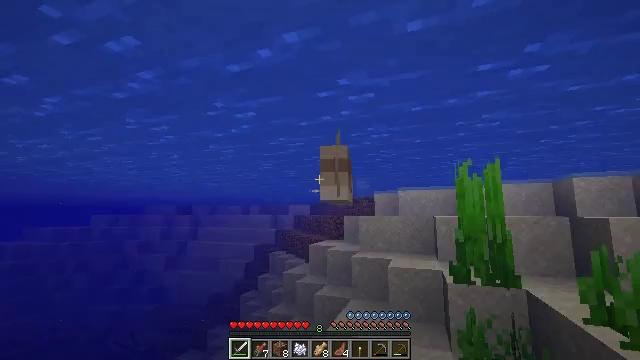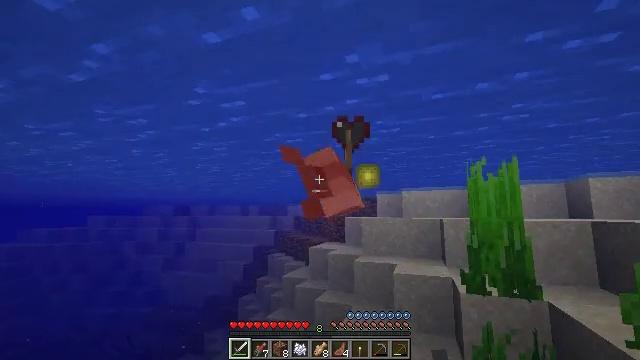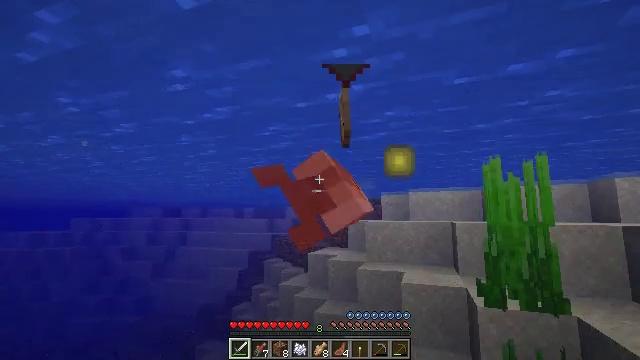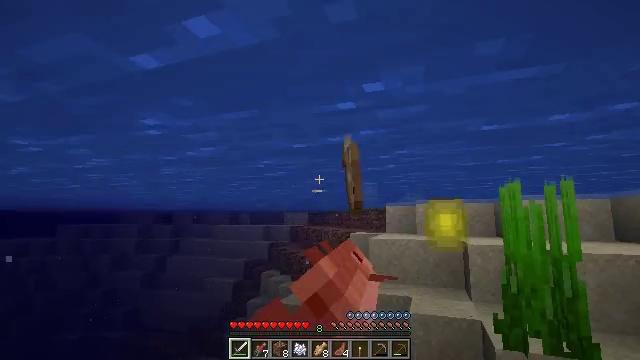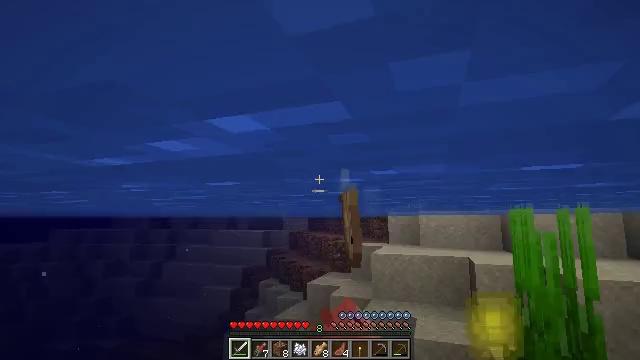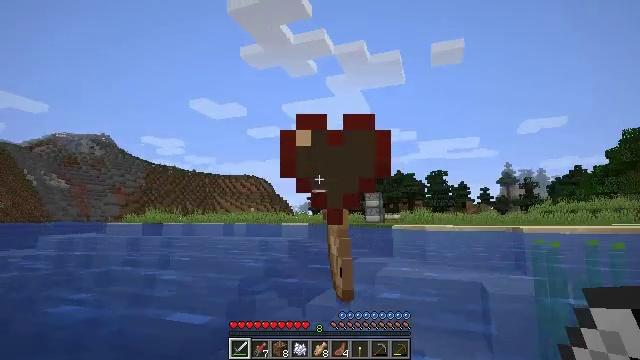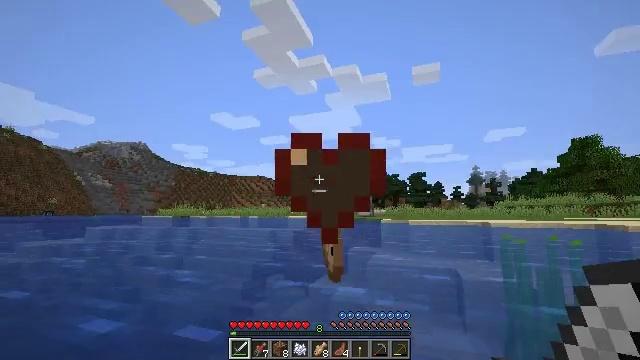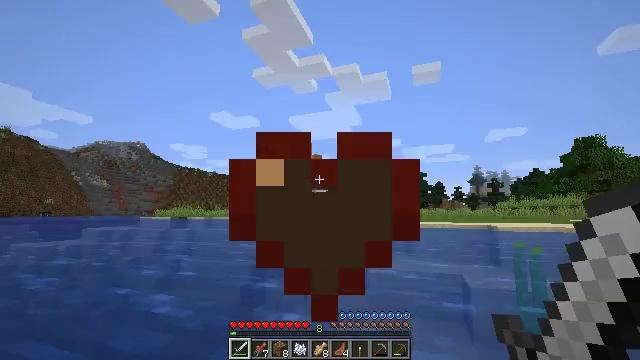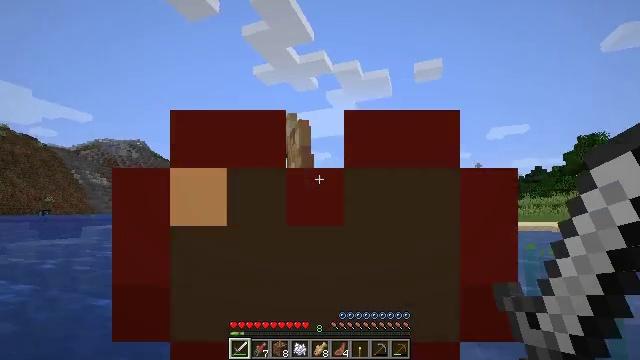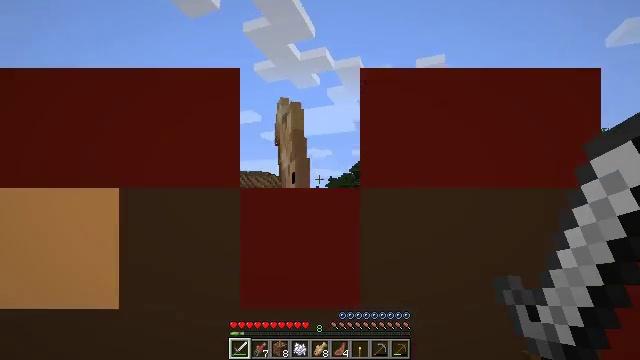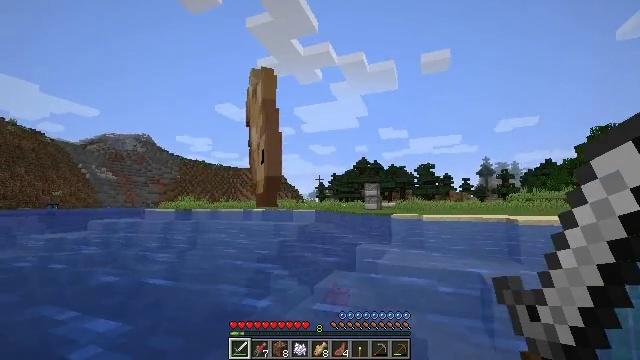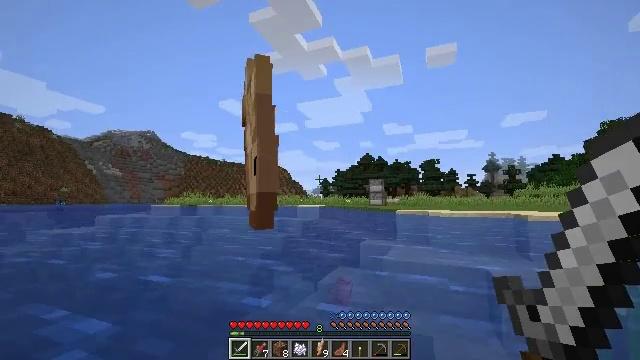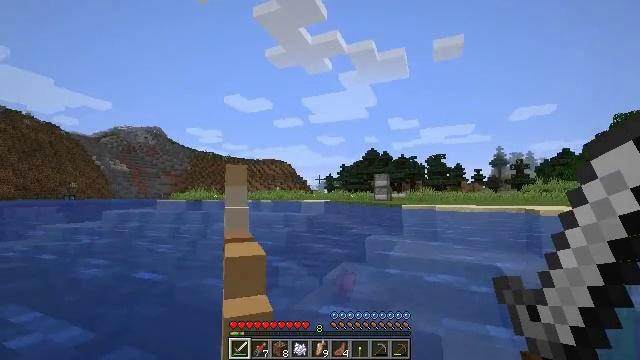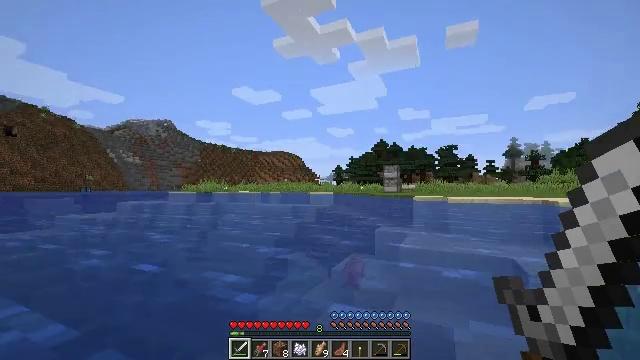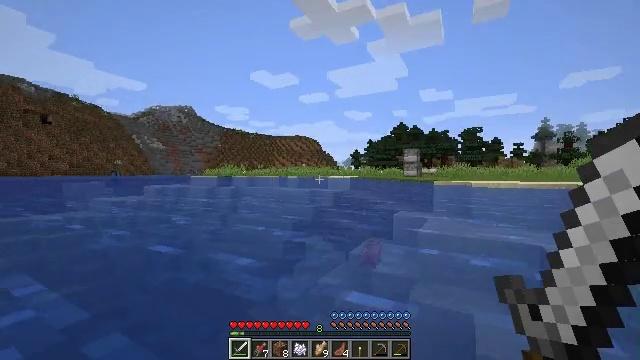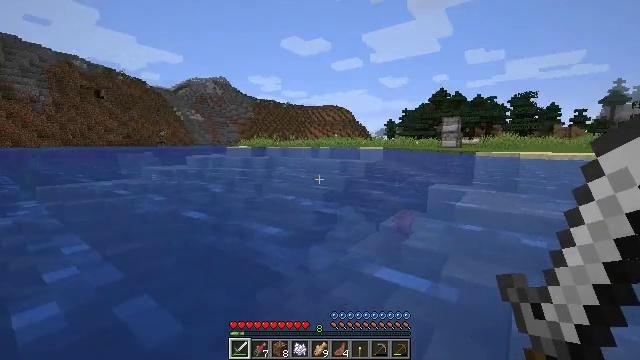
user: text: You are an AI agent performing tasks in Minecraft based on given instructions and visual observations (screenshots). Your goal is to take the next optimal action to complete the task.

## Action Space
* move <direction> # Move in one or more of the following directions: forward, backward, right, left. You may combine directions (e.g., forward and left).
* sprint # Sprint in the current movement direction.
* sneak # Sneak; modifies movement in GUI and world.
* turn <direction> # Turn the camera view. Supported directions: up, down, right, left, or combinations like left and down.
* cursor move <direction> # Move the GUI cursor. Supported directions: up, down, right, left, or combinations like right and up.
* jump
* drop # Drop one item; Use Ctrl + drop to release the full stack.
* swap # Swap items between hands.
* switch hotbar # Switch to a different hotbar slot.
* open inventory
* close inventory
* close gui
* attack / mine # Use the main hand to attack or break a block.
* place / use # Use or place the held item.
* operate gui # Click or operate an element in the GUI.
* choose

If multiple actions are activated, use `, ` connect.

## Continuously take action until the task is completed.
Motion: motion action
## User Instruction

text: Hunt fish.
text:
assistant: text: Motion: move forward
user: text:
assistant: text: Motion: move forward
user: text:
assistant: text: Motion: move forward
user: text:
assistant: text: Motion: move forward
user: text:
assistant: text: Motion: move forward
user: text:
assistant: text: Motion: move forward
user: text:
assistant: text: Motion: move forward
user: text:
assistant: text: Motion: move forward
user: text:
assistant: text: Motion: move forward
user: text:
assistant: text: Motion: move forward
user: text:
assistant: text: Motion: move forward
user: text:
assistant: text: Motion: move forward, turn left and down
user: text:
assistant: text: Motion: move forward, turn left and down
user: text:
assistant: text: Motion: move forward, turn left and down
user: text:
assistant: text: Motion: move forward, turn left and down
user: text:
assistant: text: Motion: move forward, turn left and down
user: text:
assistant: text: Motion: move forward, turn left and down
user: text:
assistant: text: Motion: move forward, turn left and down
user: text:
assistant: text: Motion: move forward, turn left and down
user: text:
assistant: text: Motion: move forward, turn left and down
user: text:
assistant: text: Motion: move forward, turn left and down
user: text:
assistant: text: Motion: move forward, turn left and down
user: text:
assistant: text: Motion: move forward, turn left and down
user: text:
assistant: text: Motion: move forward, turn left
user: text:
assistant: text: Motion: move forward, turn left and down
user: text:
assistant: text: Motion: move forward, turn left and down
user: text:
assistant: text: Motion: move forward
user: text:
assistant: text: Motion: move forward
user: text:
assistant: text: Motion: move forward
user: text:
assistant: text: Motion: move forward, turn left and up